Aerial crown-view tile of a tropical tree (Barro Colorado Island, Panama), acquired 20250414:
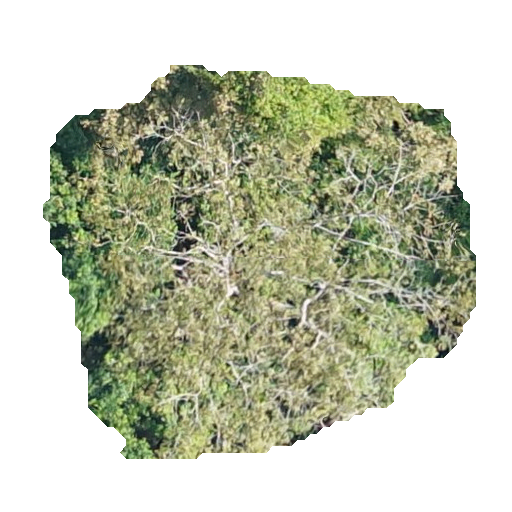
Species: Dipteryx oleifera
GBIF accepted scientific name: Dipteryx oleifera
Crown area: 194.456 m²